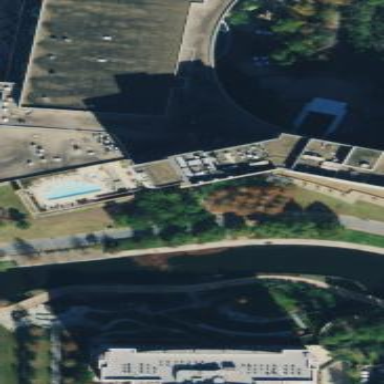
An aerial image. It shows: Hotel building.